Field crop: maize
Growth stage: 2
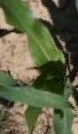
Species: maize